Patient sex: M
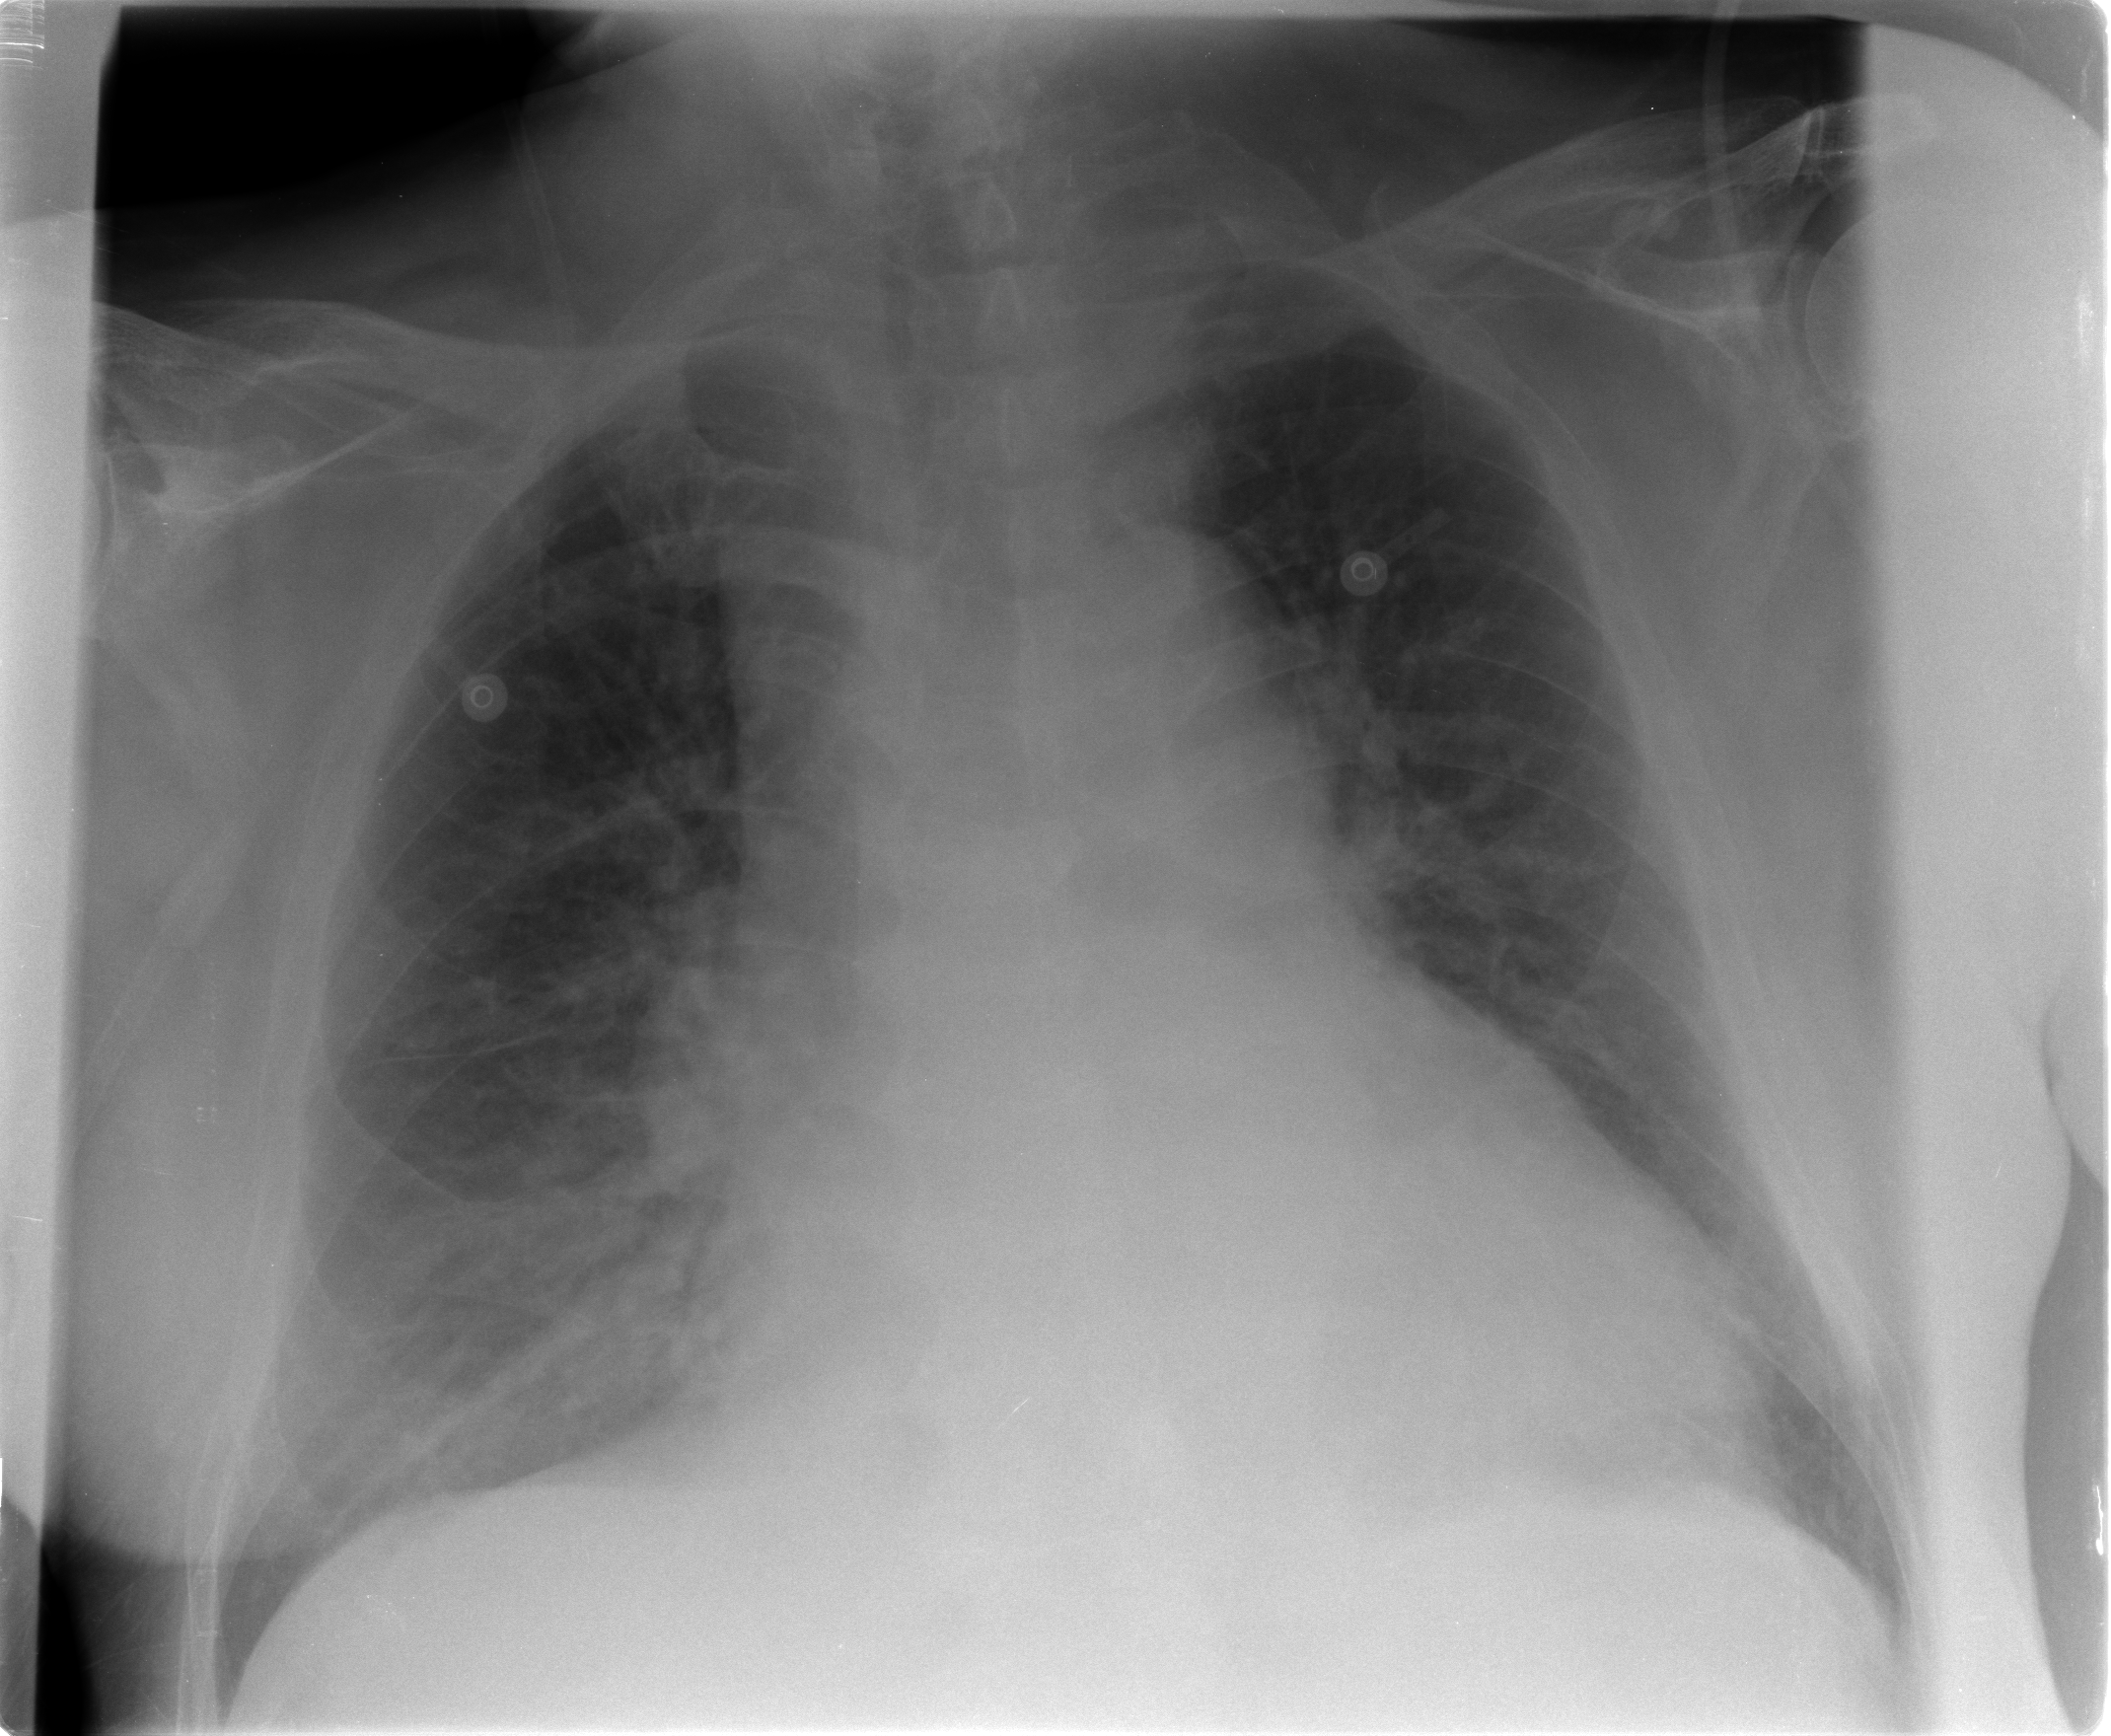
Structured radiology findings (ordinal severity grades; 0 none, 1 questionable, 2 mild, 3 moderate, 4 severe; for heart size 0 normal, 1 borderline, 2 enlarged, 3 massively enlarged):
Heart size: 2
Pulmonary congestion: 2
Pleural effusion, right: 2
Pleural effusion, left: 2
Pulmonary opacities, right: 0
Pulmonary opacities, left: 0
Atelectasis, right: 2
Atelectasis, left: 2